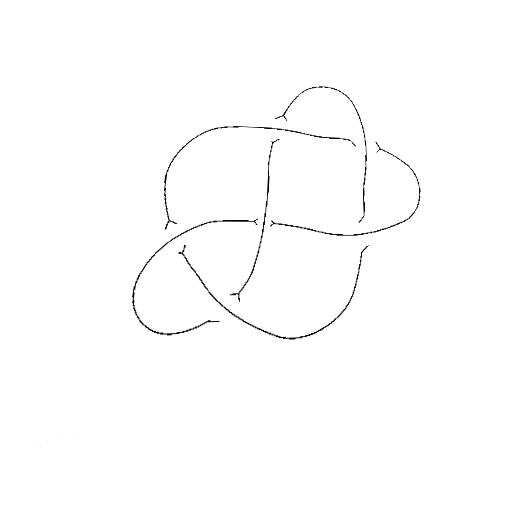
Crossing number: 6